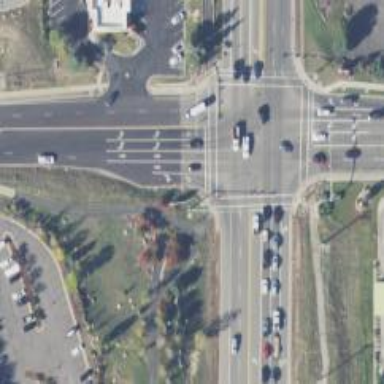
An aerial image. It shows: Solid stop line on the road.